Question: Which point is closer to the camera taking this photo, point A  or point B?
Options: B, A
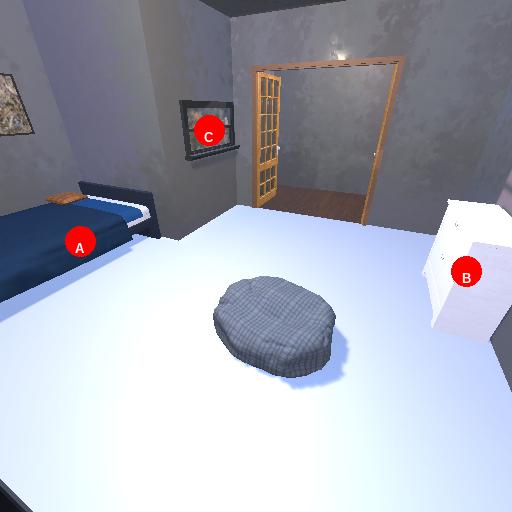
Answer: B